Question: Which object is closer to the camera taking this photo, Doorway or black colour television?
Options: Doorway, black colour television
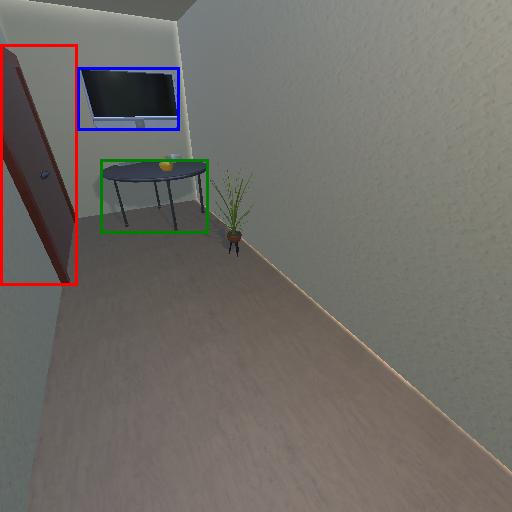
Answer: Doorway